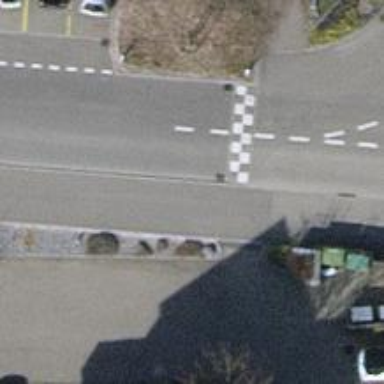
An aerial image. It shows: Traffic calming table.